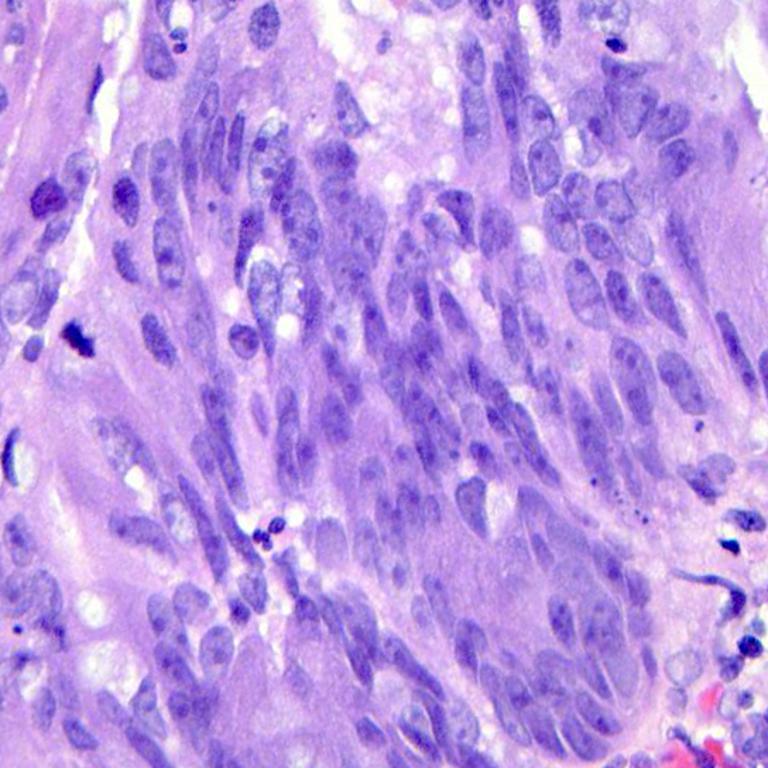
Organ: colon
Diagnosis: adenocarcinomas